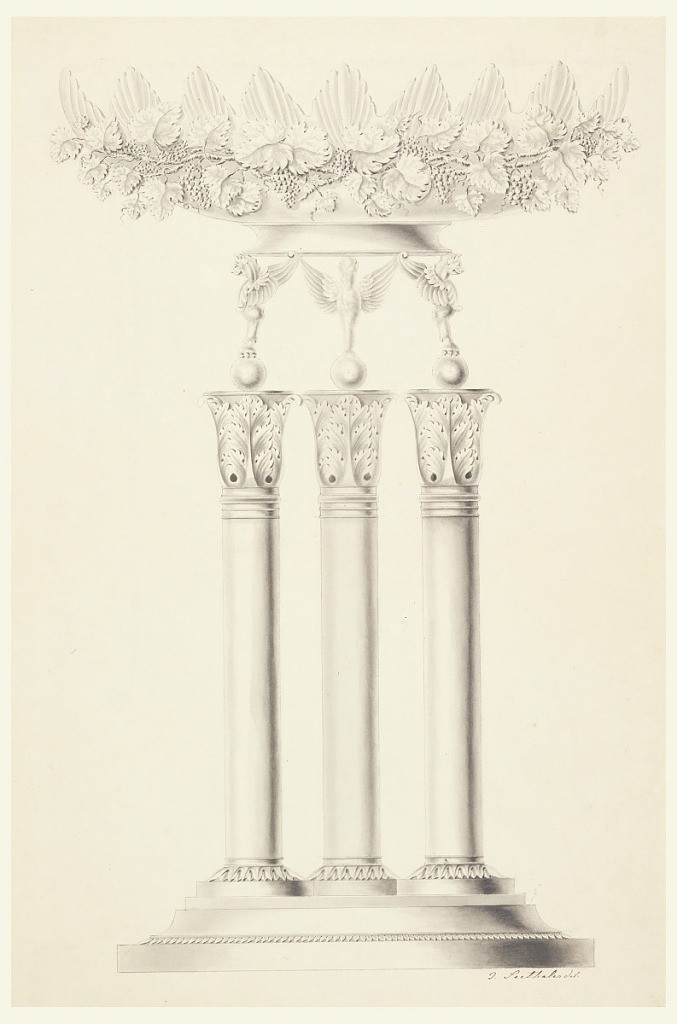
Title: Design for the Silver Mount for a Glass Fruit Bowl
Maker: Joseph Anton Seethaler II, German, 1799–1868
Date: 1825–35
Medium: Pen and black ink, brush and gray wash on paper
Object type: Drawing
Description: Chimeras standing upon three columns support the base of a bowl with scalloped top edge. It is surrounded by grape vines.